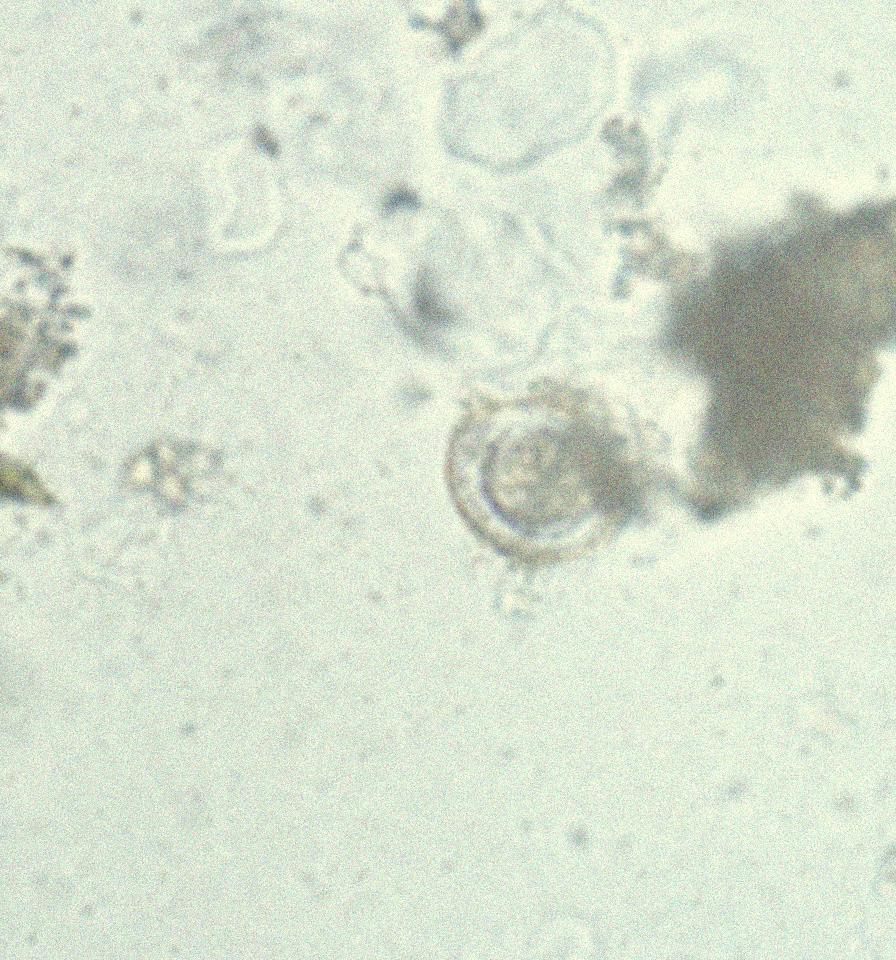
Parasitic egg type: Hymenolepis nana